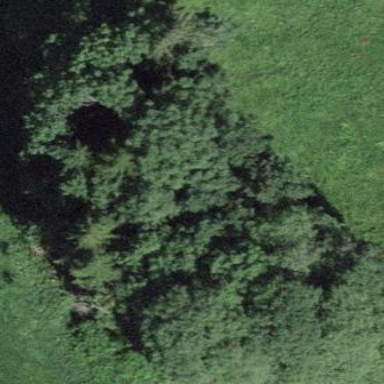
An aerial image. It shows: Forest area.